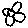
Label: flower